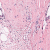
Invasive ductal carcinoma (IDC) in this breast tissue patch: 0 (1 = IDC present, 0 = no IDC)